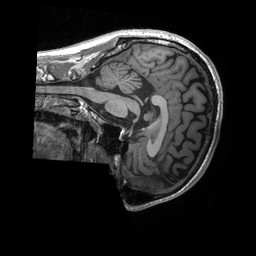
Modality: T1w
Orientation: sagittal
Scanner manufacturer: siemens
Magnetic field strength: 3 T
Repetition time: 2.4 s
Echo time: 0.00224 s